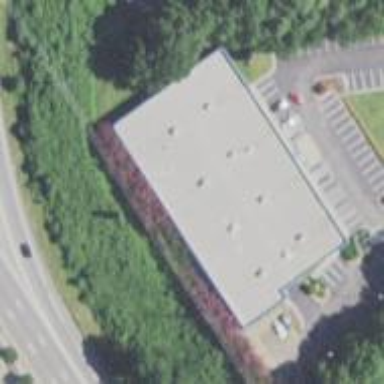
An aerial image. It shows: Commercial building.